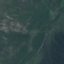
Land use / land cover: HerbaceousVegetation